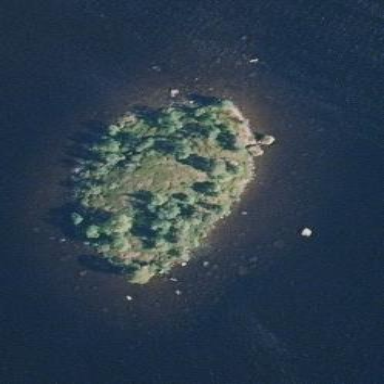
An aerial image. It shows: Islet.